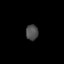
Tissue: lung
Cell type: Pericytes
Senescence score: 0.5674
Nuclear area (px): 185
Mean DAPI intensity: 78.135